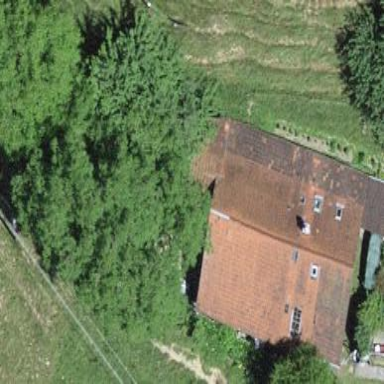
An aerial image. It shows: Farm building.